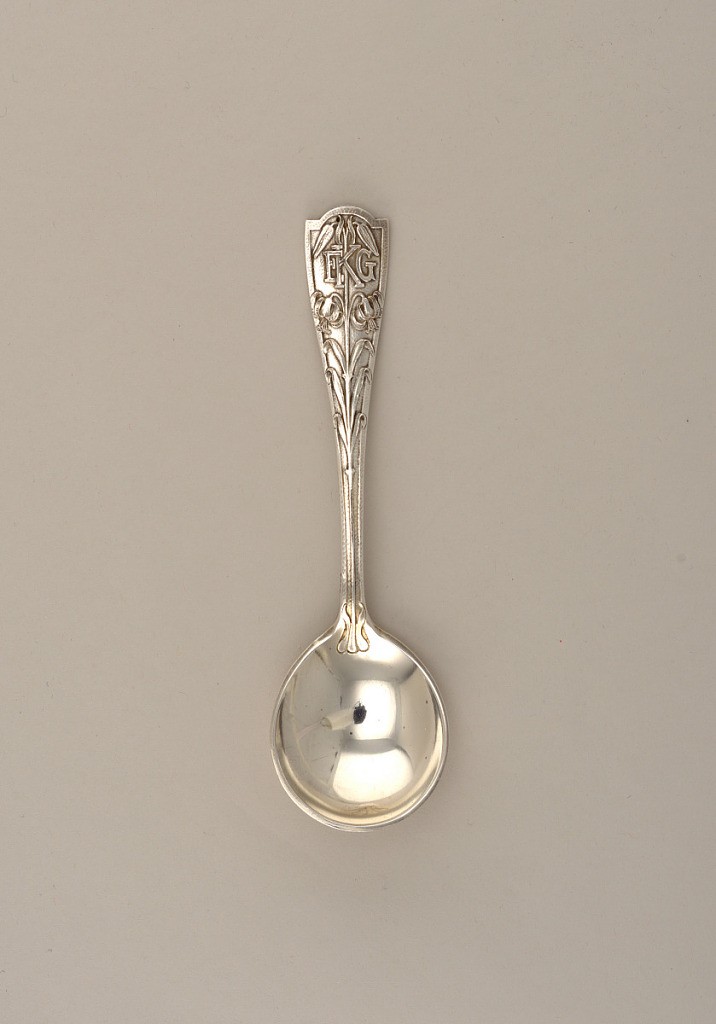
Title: Soup Spoon from Rockledge Service
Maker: George Washington Maher, American, 1864–1926
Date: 1911–12
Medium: silver
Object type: spoon
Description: Soup spoon, part of flatware service designed in "Martelé" silver for "Rockledge Estate" in Winona, Minnesota. Round bowl with narrow base and join, leading to thick flat handle, with gently rounded sides, widening towards terminal. Obverse side decorated with lily motif within border, stemming from join of handle, continuing up handle with three sets of mirroring leaves on either side of central stem, terminating in mirroring lily blossoms encasing mongram 'EKG.' Terminal in form of segmented or flat arch, with slight upturn at tip. Reverse side of handle undecorated with plain textured hammered suface. Textured hammered surface visible throughout tines and handle.